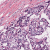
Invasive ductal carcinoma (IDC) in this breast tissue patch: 1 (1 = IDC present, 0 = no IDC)